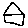
Label: house